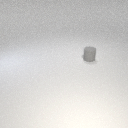
small gray rubber cylinder